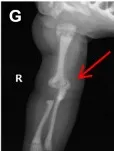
Patient x-rays. (G) Patient 4: diffuse increase in bone density at the upper radius (arrow), showing "bone-in-bone" appearance.
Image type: radiology (x_ray)